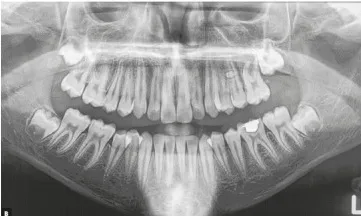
B) Pretreatment panoramic radiograph.
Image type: radiology (x_ray)